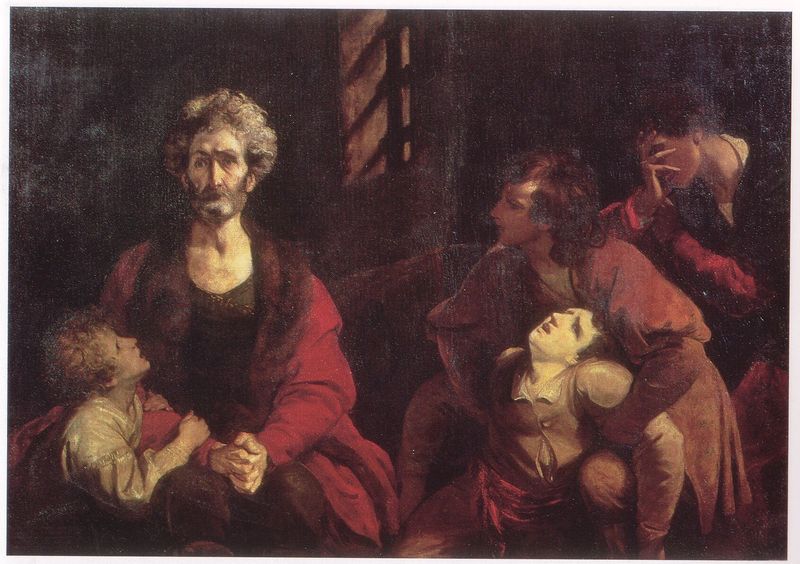
Titel: Ugolino and his Children in the Dungeon
Künstler: Joshua Reynolds
Standort: Knole (Kent)
Institution: Privatbesitz
Schlagwörter: dunkel, gemälde, hand, mann, schatten, weiß, frauen, menschen, sitzen, braun, fenster, frau, grau, haar, hell, kleider, licht, männer, nase, raum, schwarz, zimmer, blick, rot, leute, alt, bart, hemd, jung, wand, arm, arme, bluse, falten, gesicht, halten, historie, kragen, pelz, samt, tod, tot, trauer, vollbart, bildnis, fünf, hals, hände, porträt, öl, gitter, sonne, dunkelheit, haare, mantel, drei, familie, innen, kind, mutter, vater, dekolletee, knopf, locken, genre, kinder, fell, sofa, zwei, knaben, hemden, ausdruck, angst, historienbild, ernst, festhalten, kammer, junge, brun, hell dunkel, alter, erschrecken, greis, krank, bedeckt, halt, streit, fäuste, schrecken, wirr, mäntel, schlaglicht, beten, gebet, verzweiflung, pelzkragen, gefängnis, kerker, zelle, sterben, gitterfenster, krankheit, leid, qual, schmerz, flehen, vision, versteinert, tonig, bleich, bettler, chiaroscuro, fragend, david, bitte, ohnmacht, sohn, söhne, frage, enkel, mager, betender, schuld, großvater, trist, kummer, toto, klage, caravaggio, flehend, jammern, erstarrt, erschütterung, irrenhaus, vergittertes fenster, hell dunke, carvaggion, sperren, zwingen, bitte kranken mann frau, kranken mann, beantragen, erzählend